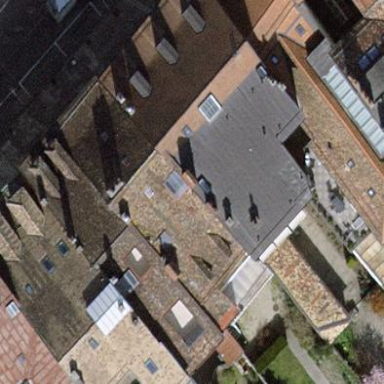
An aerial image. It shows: Building with gabled roof covered in roof tiles. The roof orientation is across the building.